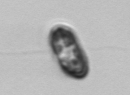
Label: flagellate